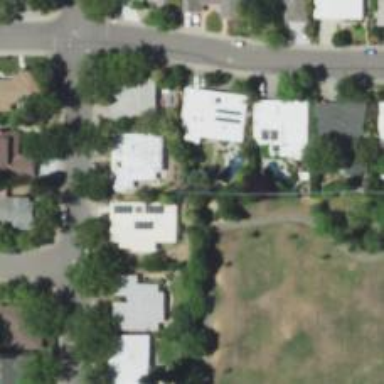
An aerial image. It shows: Power pole.